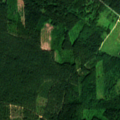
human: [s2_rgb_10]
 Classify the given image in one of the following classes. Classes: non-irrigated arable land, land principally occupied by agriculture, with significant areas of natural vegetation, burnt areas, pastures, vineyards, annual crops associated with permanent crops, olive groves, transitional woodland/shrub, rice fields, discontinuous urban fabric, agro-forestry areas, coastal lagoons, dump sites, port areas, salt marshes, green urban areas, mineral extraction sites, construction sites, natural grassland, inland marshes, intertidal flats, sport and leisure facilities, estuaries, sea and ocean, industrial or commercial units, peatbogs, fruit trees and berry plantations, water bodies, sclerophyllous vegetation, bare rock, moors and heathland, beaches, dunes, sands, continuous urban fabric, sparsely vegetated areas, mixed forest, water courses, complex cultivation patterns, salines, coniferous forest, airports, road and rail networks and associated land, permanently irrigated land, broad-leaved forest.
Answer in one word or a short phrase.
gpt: land principally occupied by agriculture, with significant areas of natural vegetation, broad-leaved forest, coniferous forest, mixed forest, transitional woodland/shrub